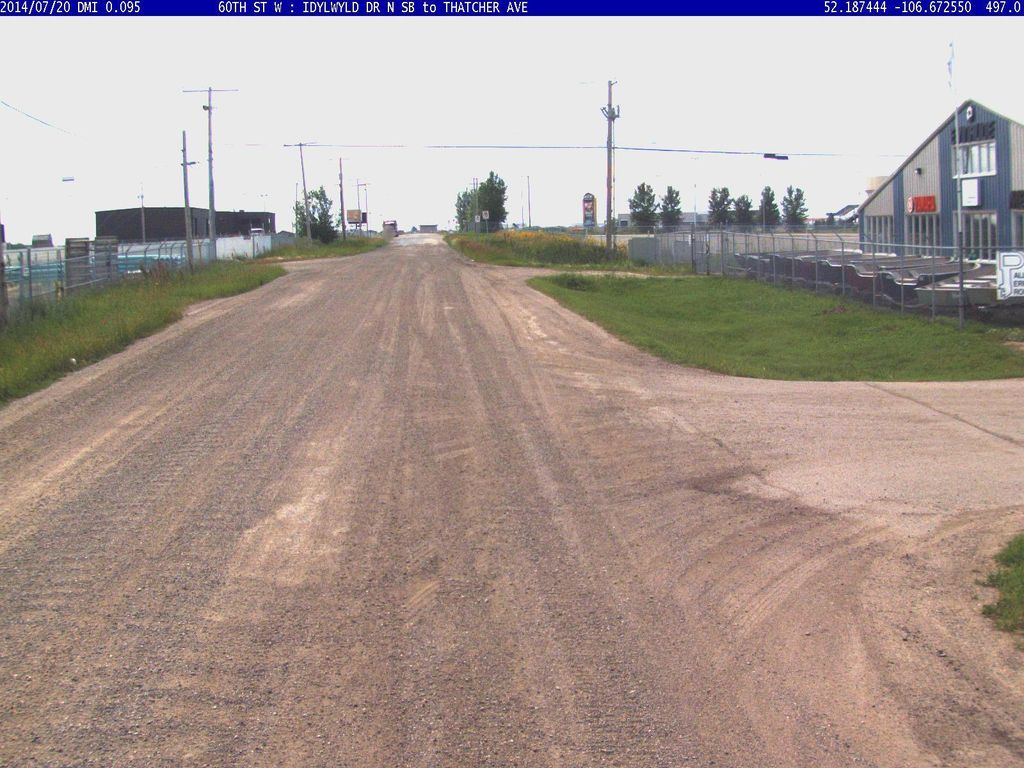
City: saskatoon